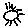
Label: sun